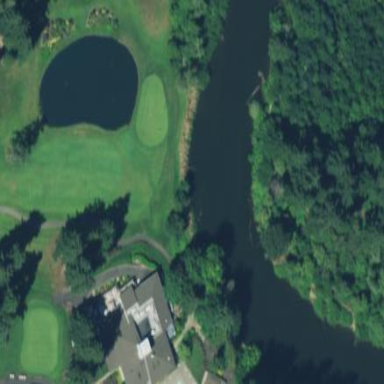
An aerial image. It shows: Grassy area designated as golf fairway.